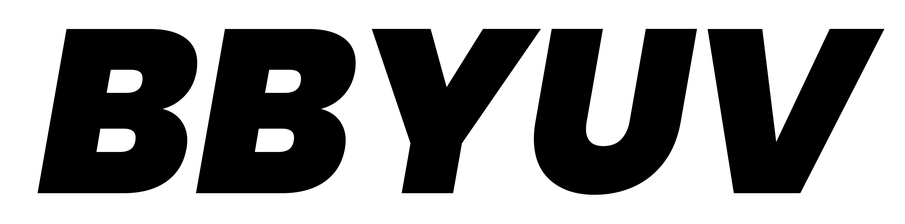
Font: Poppins-BlackItalic